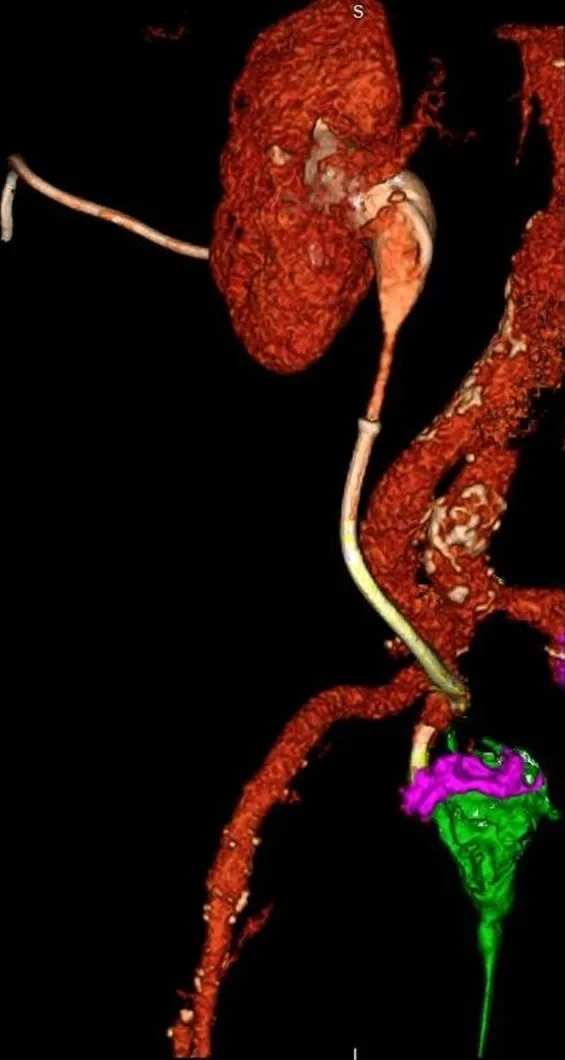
CT 3D reconstruction of right ureteroexternal iliac artery fistula and right ureteropresacral space fistula communicating to perineal sinus. Green: contrast in presacral bed draining through perineal sinus, pink: contrast in bladder, yellow: Memokath 051 stent.
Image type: radiology (ct)